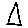
Label: triangle